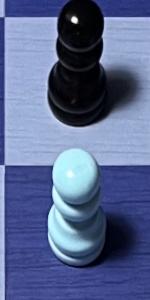
Label: Pawn_White